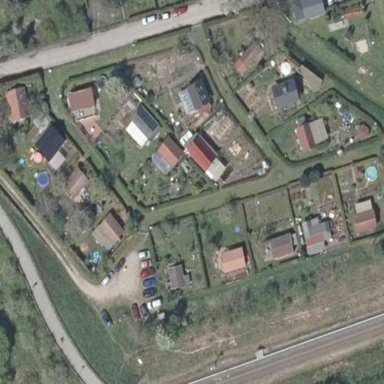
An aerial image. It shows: Area designated for allotments.